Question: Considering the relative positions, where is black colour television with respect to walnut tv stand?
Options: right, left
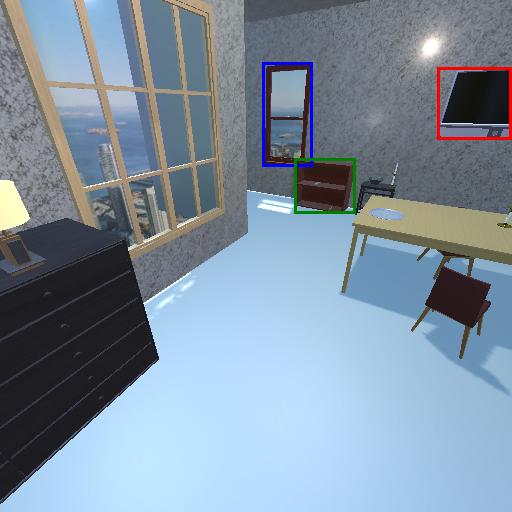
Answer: right